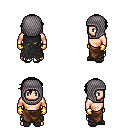
a pixel art fantasy rpg character, male body template, human, light skin, black tattered cape, robe skirt, brown short bangs hairstyle, chain hood, gold gloves, gray slippers, four views (front, back, left, right), 2x2 character sprite sheet, small pixel art, hard edges, no anti-aliasing